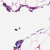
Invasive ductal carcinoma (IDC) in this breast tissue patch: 0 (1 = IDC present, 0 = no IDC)